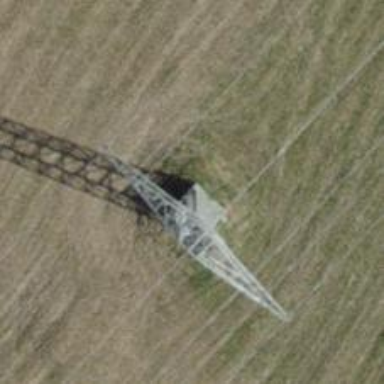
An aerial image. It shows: Towering power structure.